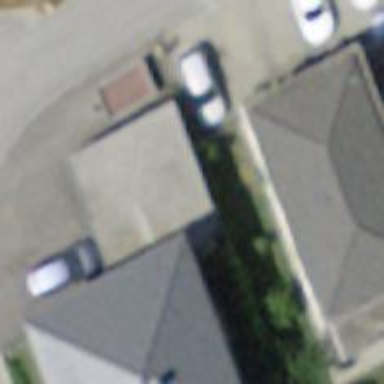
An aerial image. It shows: Garage building.